二年级 · 算术
在 $O$ 里填上合适的数, 使两个图形每条线上的数相加的和分别相等。
$(1)$

(2)

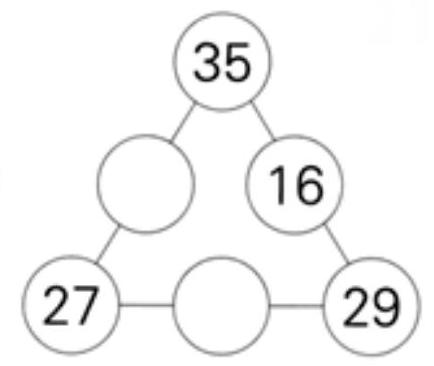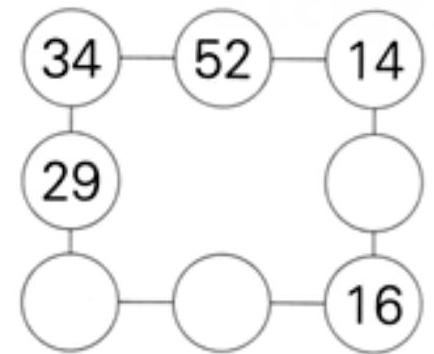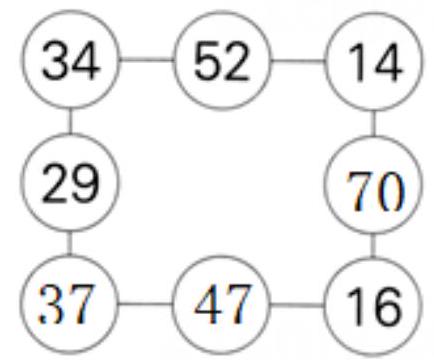
答案: (1) 解：

(2) 解：